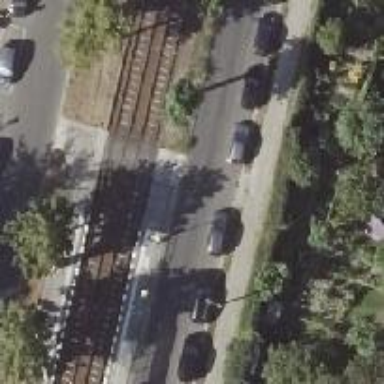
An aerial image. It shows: Uncontrolled tram crossing.